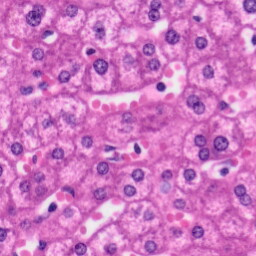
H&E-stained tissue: Liver